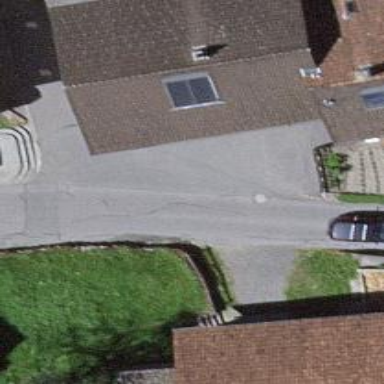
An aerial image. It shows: Post box.